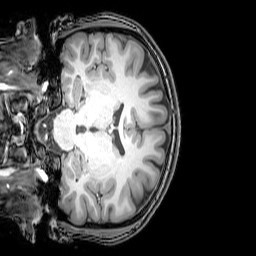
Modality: T1w
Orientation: coronal
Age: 22
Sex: female
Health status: healthy
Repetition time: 0.081 s
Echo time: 0.037 s